Question: I am testing if a ray intersects a triangle. For the time being, I'm using the following code to test if there is an intersection between a triangle, and the ray from origin to the midpoint of the triangle:
'''
Ray<float> *ray = new Ray<float>(Vec3<float>(0), chosenTriangle->GetTriangleMidpoint());
'''
Along side is the 'Vec3' object which I'm using to store the vector operations:
'''
template<typename T>
class Vec3
{
public:
T x, y, z;
Vec3() : x(T(0)), y(T(0)), z(T(0)) { }
Vec3(T xx) : x(xx), y(xx), z(xx) { }
Vec3(T xx, T yy, T zz) : x(xx), y(yy), z(zz) {}
Vec3& normalize()
{
T nor2 = length2();
if (nor2 > 0) {
T invNor = 1 / sqrt(nor2);
x *= invNor, y *= invNor, z *= invNor;
}
return *this;
}
Vec3<T> operator * (const T &f) const { return Vec3<T>(x * f, y * f, z * f); }
Vec3<T> operator * (const Vec3<T> &v) const { return Vec3<T>(x * v.x, y * v.y, z * v.z); }
T dot(const Vec3<T> &v) const { return x * v.x + y * v.y + z * v.z; }
Vec3<T> operator - (const Vec3<T> &v) const { return Vec3<T>(x - v.x, y - v.y, z - v.z); }
Vec3<T> operator + (const Vec3<T> &v) const { return Vec3<T>(x + v.x, y + v.y, z + v.z); }
bool operator == (const Vec3<T> &v) { return x == v.x && y == v.y && z == v.z; }
Vec3<T> operator - () const { return Vec3<T>(-x, -y, -z); }
T length2() const { return x * x + y * y + z * z; }
T length() const { return sqrt(length2()); }
Vec3<T> CrossProduct(Vec3<T> other)
{
return Vec3<T>(y*other.z - other.y*z, x*other.z - z*other.x, x*other.y - y*other.x);
}
friend std::ostream & operator << (std::ostream &os, const Vec3<T> &v)
{
os << "[" << v.x << " " << v.y << " " << v.z << "]";
return os;
}
'''
The chosen triangle and the ray have the following values, where 'vertA', 'vertB' and 'vertC' are the vertices of the triangle and are found in an object which represents a triangle.

The code which computes if there is an intersection between a specified ray and an intersection is the following. This code is found inside the triangle object method where 'vertA', 'vertB' and 'vertC' are global variables.
'''
bool CheckRayIntersection(Vec3<T> &o, Vec3<T> &d)
{
Vec3<T> e1 = vertB - vertA;
Vec3<T> e2 = vertC - vertA;
Vec3<T> p = d.CrossProduct(e2);
T a = e1.dot(p);
if(a == 0)
return false;
float f = 1.0f/a;
Vec3<T> s = o - vertA;
T u = f * s.dot(p);
if(u < 0.0f || u > 1.0f)
return false;
Vec3<T> q = s.CrossProduct(e1);
T v = f * d.dot(q);
if(v < 0.0f || u+v > 1.0f)
return false;
T t = f * e2.dot(q);
return (t >= 0);
}
'''
I still get a false returned from the function, but I'm presuming it should return a true since a vector passing through the midpoint of the triangle should intersect the triangle at the midpoint. Can anybody enlighten me what's wrong in my code? Or is the returned false actually correct?
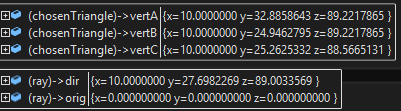
Answer: With your data, I managed to get consistent results by having the ray direction normalized (this is the only apparent change in the code).
Here is the code implementation (I used the paper as reference, and it's not very optimized) :
'''
struct quickVect
{
float x,y,z;
float l;
};
#define DOT(v1,v2) (v1.x*v2.x + v1.y*v2.y+v1.z*v2.z)
#define CROSS(rez,v1,v2) rez.x = v1.y*v2.z - v1.z*v2.y; rez.y = v1.z*v2.x - v1.x*v2.z; rez.z = v1.x*v2.y - v1.y*v2.x;
#define SUB(rez,v1,v2) rez.x = v1.x-v2.x; rez.y = v1.y-v2.y; rez.z = v1.z-v2.z;
#define LENGTH(v) (sqrtf(v.x* v.x + v.y*v.y + v.z*v.z))
#define NORMALIZE(v) v.l = LENGTH(v); v.x = v.x / v.l; v.y = v.y / v.l; v.z = v.z / v.l;
#define EPSILON 0.000001f
//#define TEST_CULL
bool testIntersection(quickVect& v1, quickVect& v2, quickVect& v3, quickVect& orig,quickVect& dir)
{
quickVect e1,e2,pvec,qvec,tvec;
SUB(e1,v2,v1);
SUB(e2,v3,v1);
CROSS(pvec,dir,e2);
NORMALIZE(dir);
//NORMALIZE(pvec);
float det = DOT(pvec,e1);
#ifdef TEST_CULL
if (det <EPSILON)
{
return false;
}
SUB(tvec,orig,v1);
float u = DOT(tvec,pvec);
if (u < 0.0 || u > det)
{
return false;
}
CROSS(qvec,tvec,e1);
float v = DOT(dir,qvec);
if (v < 0.0f || v + u > det)
{
return false;
}
#else
if (det < EPSILON && det > -EPSILON )
{
return false;
}
float invDet = 1.0f / det;
SUB(tvec,orig,v1);
// NORMALIZE(tvec);
float u = invDet * DOT(tvec,pvec);
if (u <0.0f || u > 1.0f)
{
return false;
}
CROSS(qvec,tvec,e1);
// NORMALIZE(qvec);
float v = invDet* DOT(qvec,dir);
if (v < 0.0f || u+v > 1.0f)
{
return false;
}
#endif
return true;
}
'''